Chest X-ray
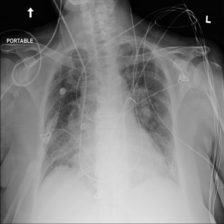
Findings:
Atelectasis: negative
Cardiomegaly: negative
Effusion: negative
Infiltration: positive
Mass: negative
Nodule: negative
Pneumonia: negative
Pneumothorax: negative
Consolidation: negative
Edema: negative
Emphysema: negative
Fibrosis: negative
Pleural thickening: negative
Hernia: negative